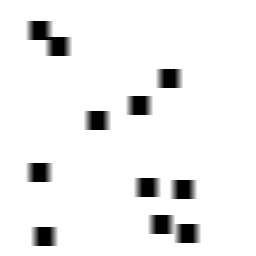
Squares: 11
Triangles: 0
Stars: 0
Total shapes: 11